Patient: sex M, age 48
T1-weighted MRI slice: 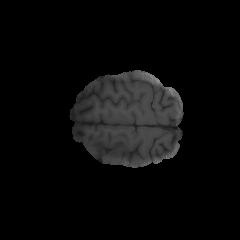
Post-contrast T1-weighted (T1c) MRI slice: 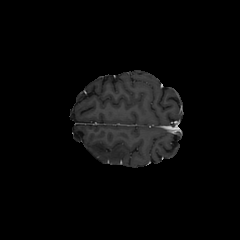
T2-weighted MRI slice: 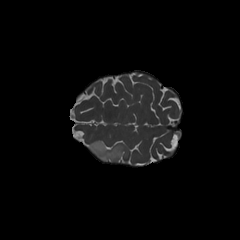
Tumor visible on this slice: yes
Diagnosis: Astrocytoma, IDH-mutant
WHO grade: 3